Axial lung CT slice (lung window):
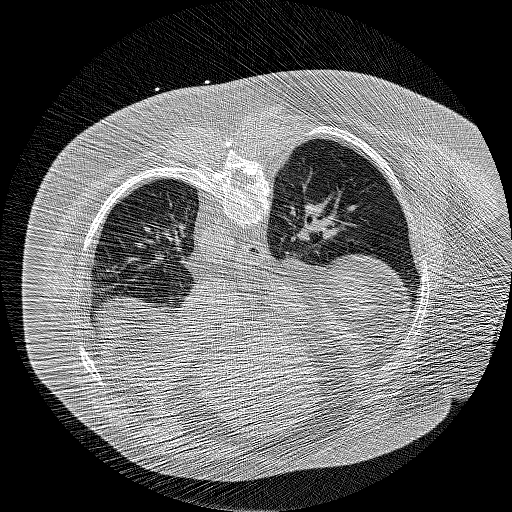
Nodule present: no